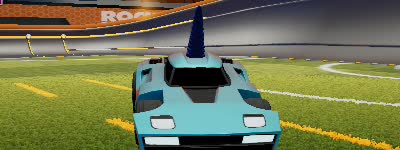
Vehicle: breakout